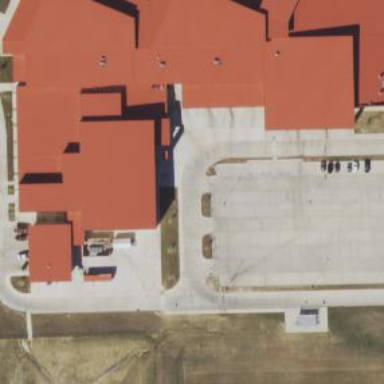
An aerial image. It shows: School building.